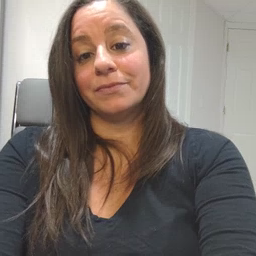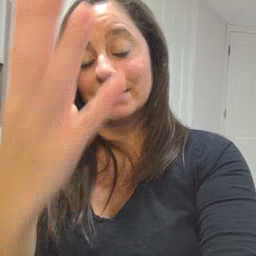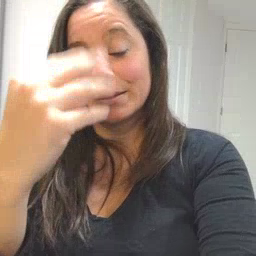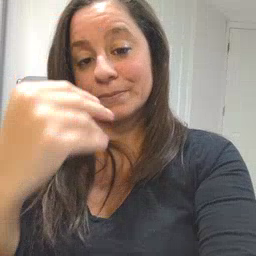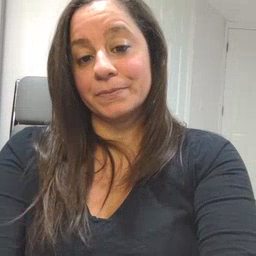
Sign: sleepy